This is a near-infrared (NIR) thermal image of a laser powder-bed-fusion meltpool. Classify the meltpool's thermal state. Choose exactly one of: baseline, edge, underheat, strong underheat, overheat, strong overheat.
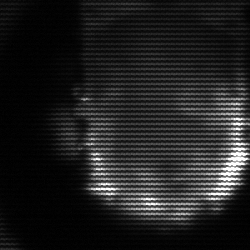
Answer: baseline